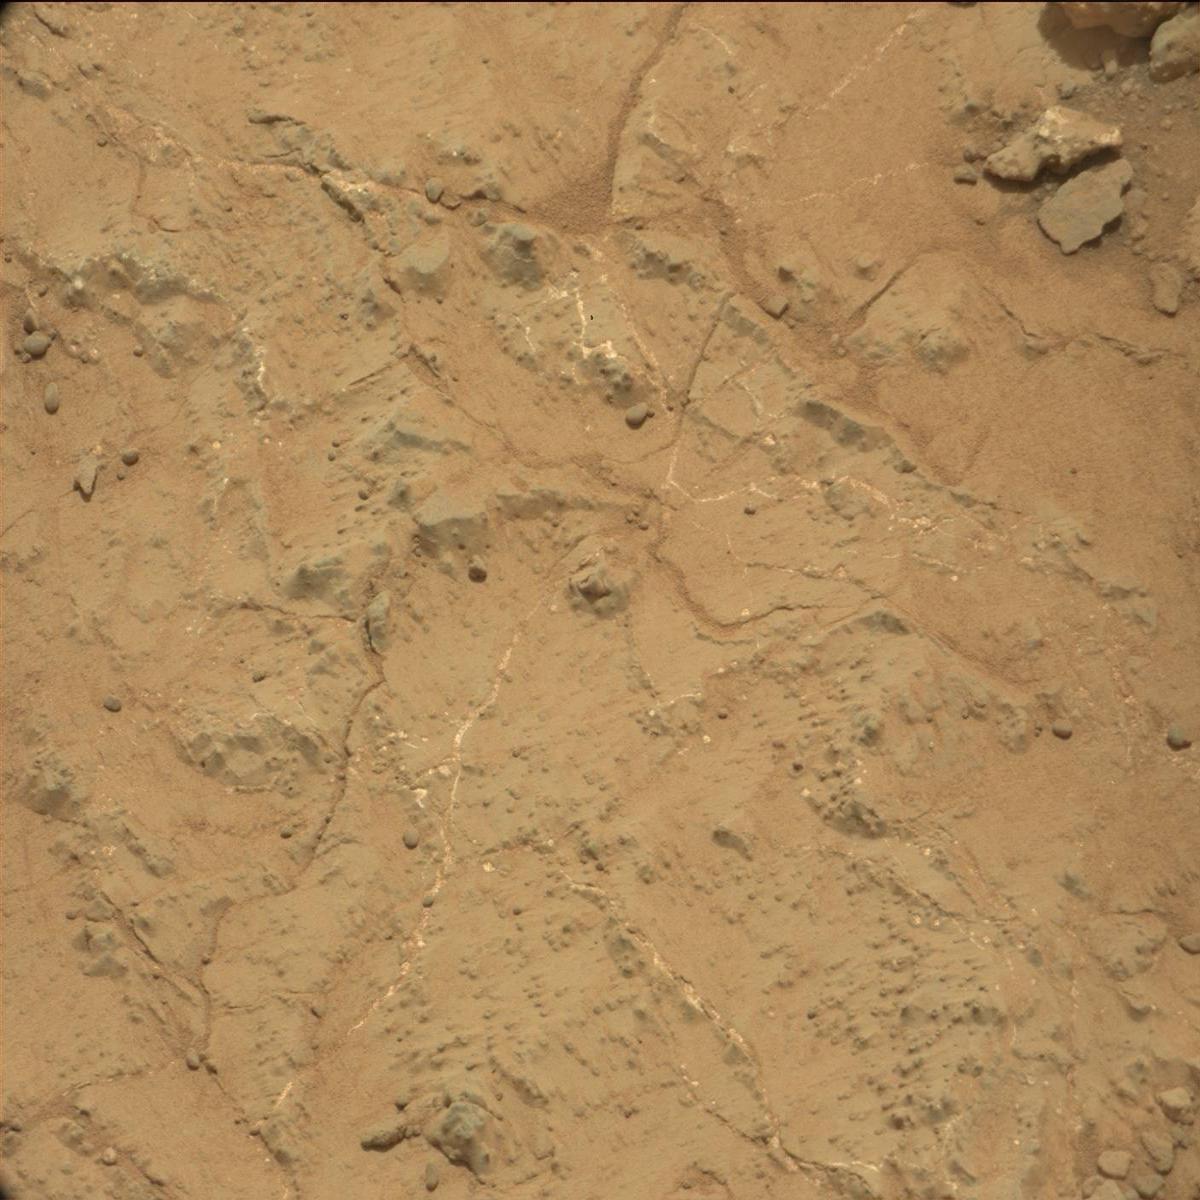
Terrain classes present: Bedrock, Rock, Sand / Soil